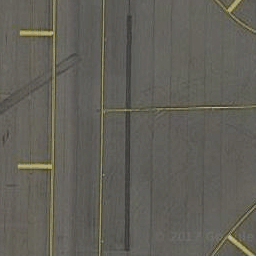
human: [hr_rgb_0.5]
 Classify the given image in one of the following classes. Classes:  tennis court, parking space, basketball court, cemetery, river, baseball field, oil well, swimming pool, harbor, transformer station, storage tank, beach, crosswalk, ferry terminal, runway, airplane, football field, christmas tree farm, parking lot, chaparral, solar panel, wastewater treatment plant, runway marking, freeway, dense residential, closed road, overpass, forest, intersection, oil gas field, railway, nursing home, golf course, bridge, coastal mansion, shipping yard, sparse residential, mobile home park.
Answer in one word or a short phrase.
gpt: runway marking